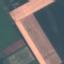
Land use / land cover class: AnnualCrop